Question: When I use Scrapy sel
'''
scrapy shell "https://tw.yahoo.com/"
sel.xpath("//div[@id='news']").extract()
'''
it will output the result(the picture below) but It said:
ScrapyDeprecationWarning: "sel" shortcut is deprecated. Use "response.xpath()", "response.css()" or "response.selector" instead
Is it an error ? How can I fix it?
Please teach me,THX

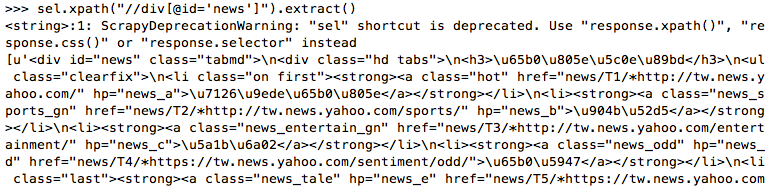
Answer: 'xpath()' and 'css()' method have been moved to 'response', so you can call them like this:
'''
response.xpath("//div[@id='news']")
response.css("div#news")
'''